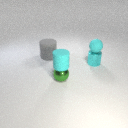
small cyan metal cylinder below small cyan rubber sphere